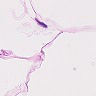
Metastatic tissue present: no